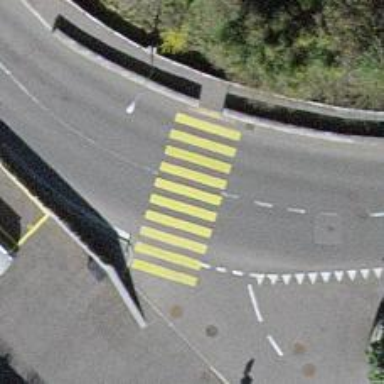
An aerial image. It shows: Marked crossing with zebra markings on the road.